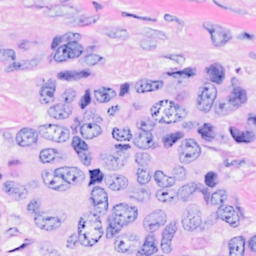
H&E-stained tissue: Breast